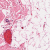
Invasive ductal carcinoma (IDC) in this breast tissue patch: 0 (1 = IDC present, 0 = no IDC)